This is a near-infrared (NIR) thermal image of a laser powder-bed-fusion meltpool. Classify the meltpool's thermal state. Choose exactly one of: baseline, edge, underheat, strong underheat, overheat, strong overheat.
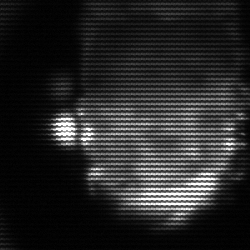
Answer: baseline